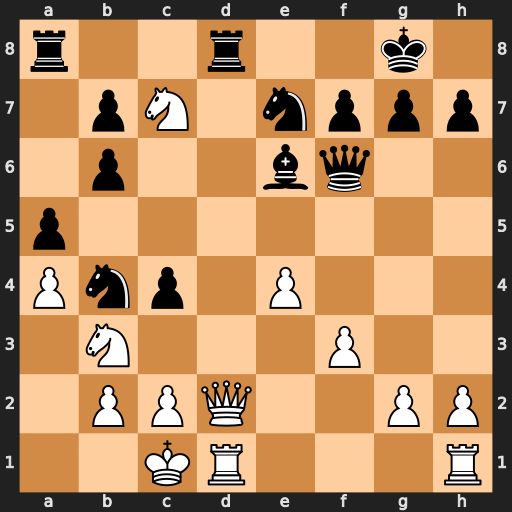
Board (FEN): r2r2k1/1pN1nppp/1p2bq2/p7/Pnp1P3/1N3P2/1PPQ2PP/2KR3R
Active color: w
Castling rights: -
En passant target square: -
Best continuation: Qxd8+ Rxd8 Rxd8#